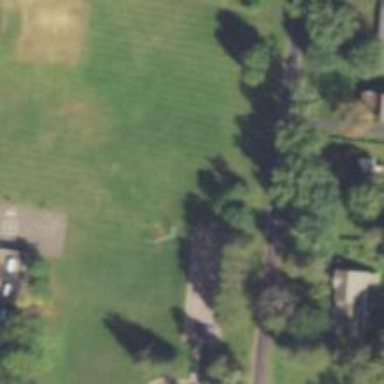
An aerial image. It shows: Recreation ground.